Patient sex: F
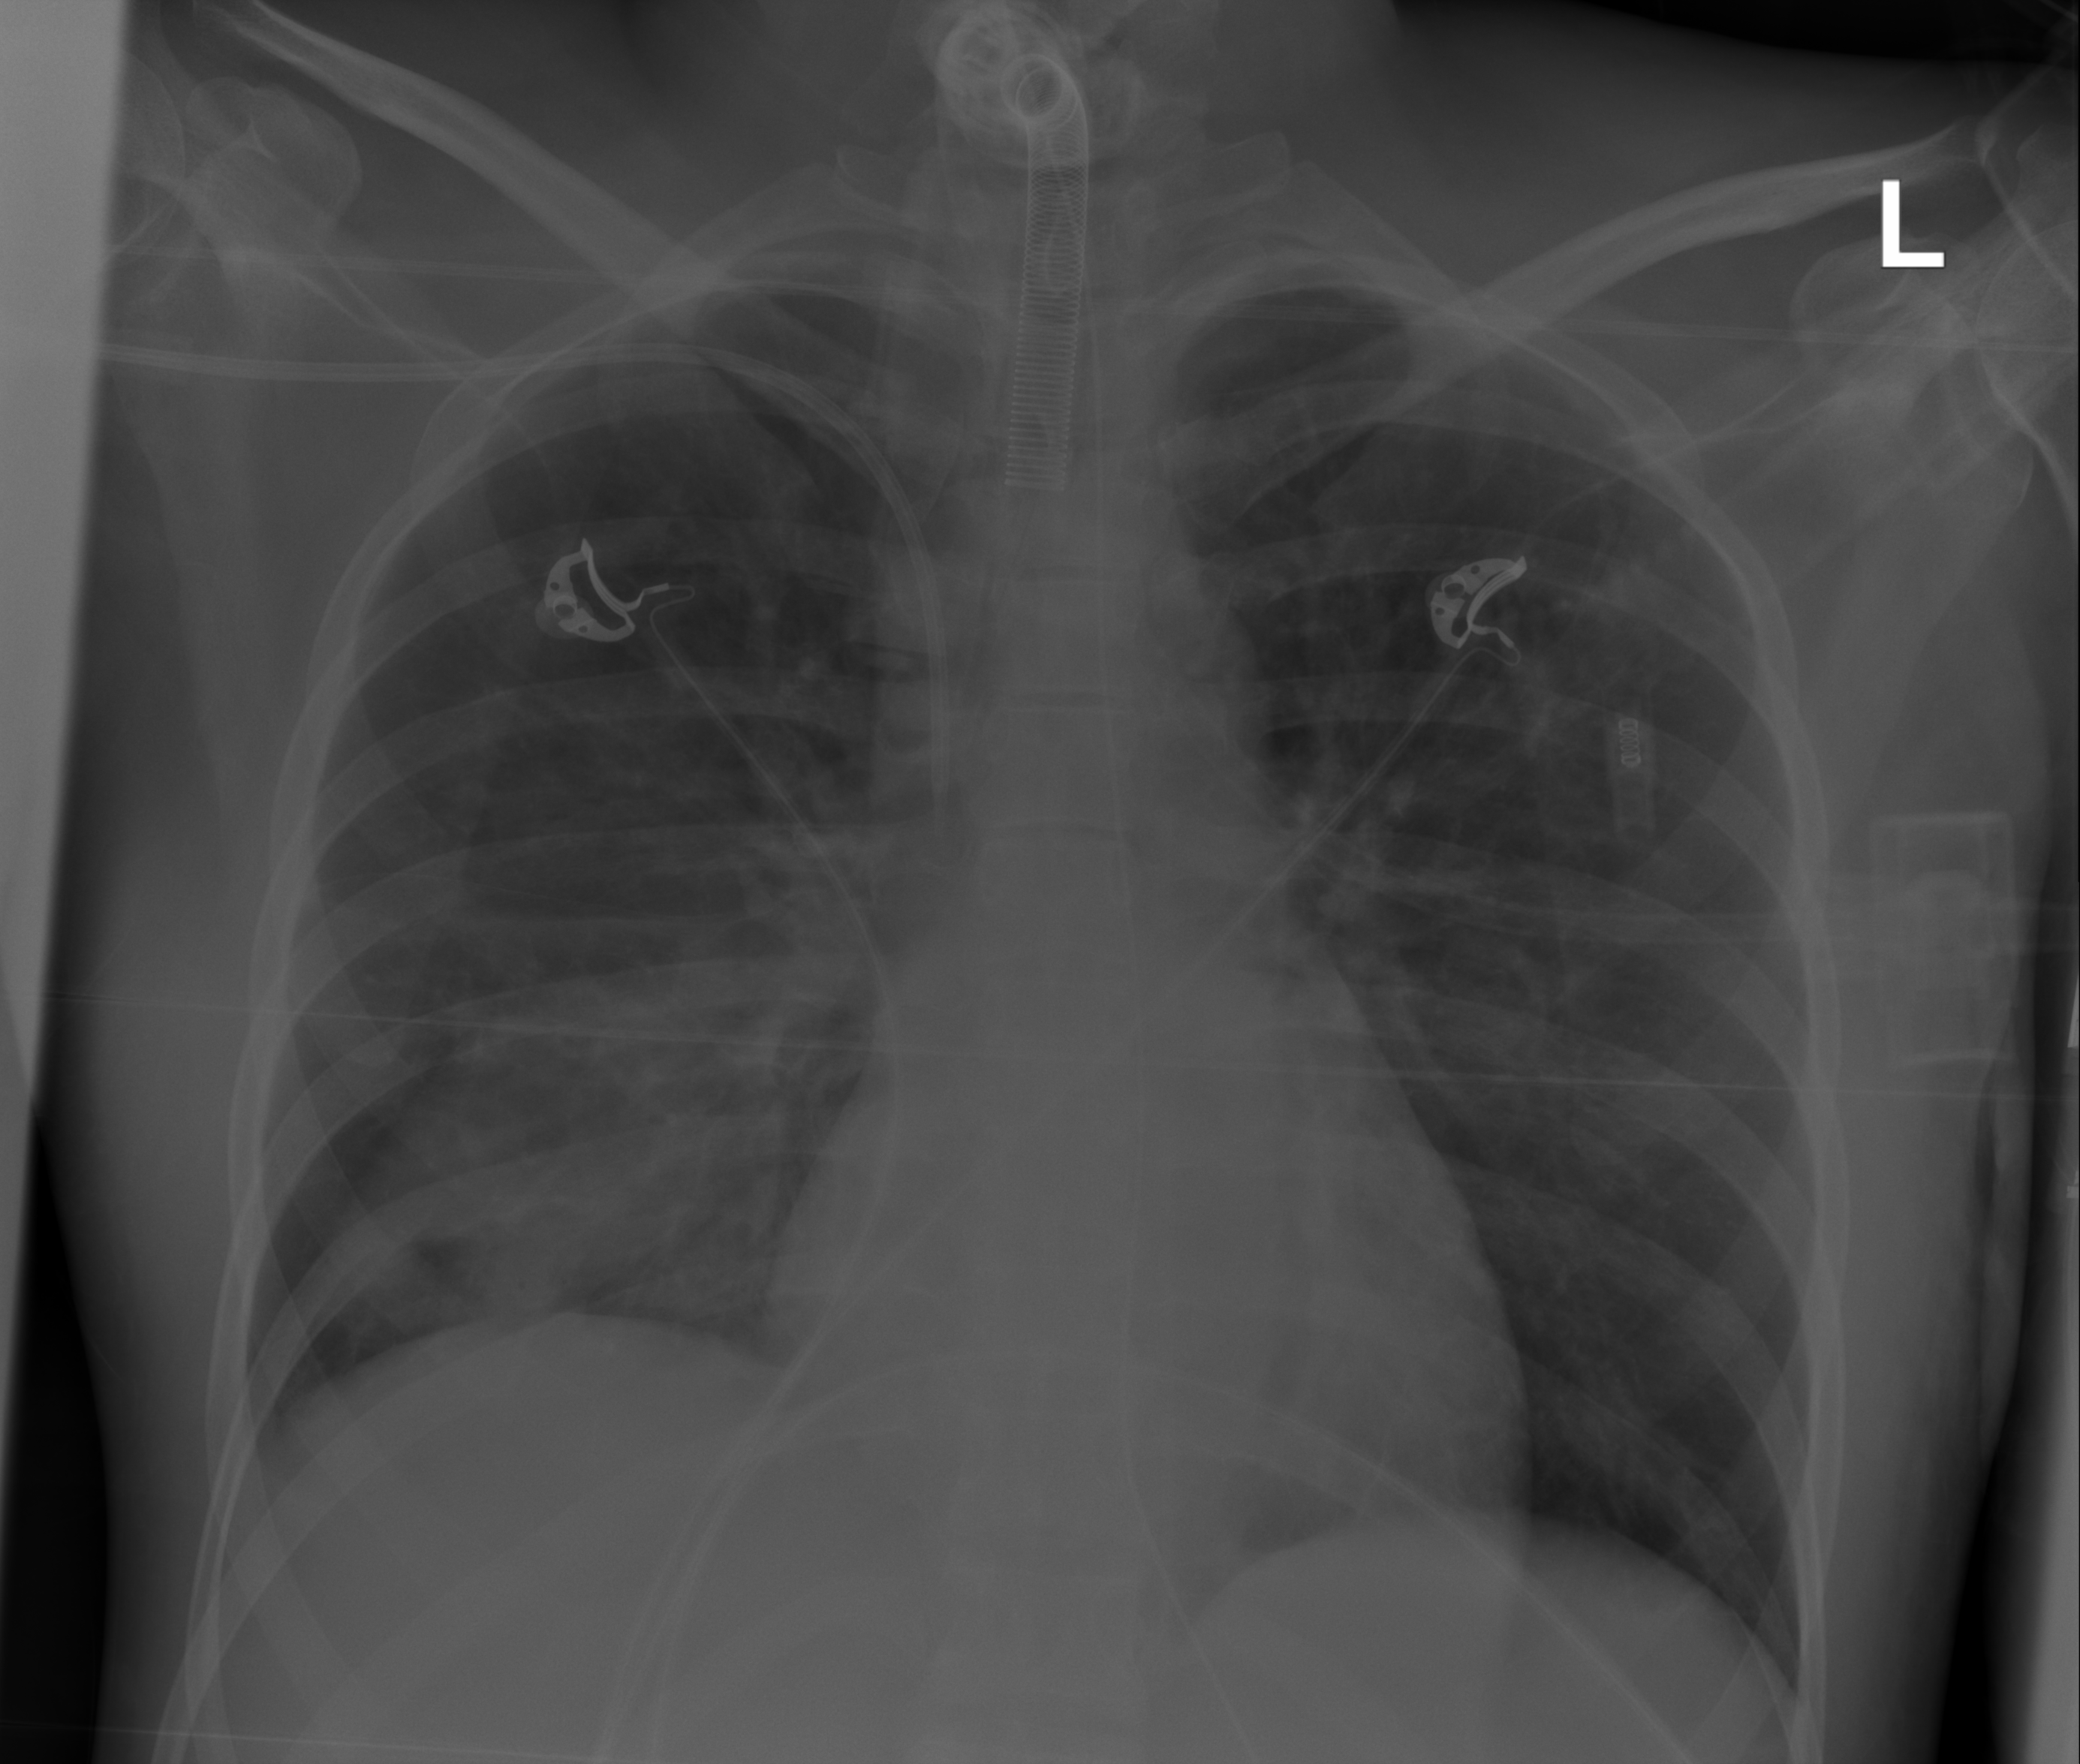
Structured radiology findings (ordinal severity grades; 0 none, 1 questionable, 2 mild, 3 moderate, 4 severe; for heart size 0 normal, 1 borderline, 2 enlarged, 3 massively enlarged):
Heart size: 0
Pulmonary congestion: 0
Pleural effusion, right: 0
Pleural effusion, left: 0
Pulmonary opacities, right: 2
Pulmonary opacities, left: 0
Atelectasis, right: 3
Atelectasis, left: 0